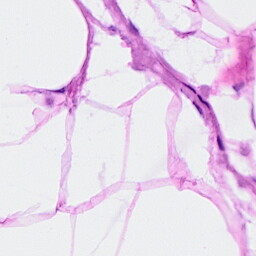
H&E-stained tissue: Breast